Question: I'm trying to hide my Toolbar on the RecyclerView scroll and so far it seems to have hidden, but it's leaving a white blank with it. I'm pretty sure this has something to do with the overlay of my MainActivity's layout and the fragment in the FrameLayout.

Here is my 'activity_main.xml'. I need the FrameLayout because I am loading different fragments with selection of an item in the Navigation Drawer.
'''
<android.support.v4.widget.DrawerLayout
xmlns:android="http://schemas.android.com/apk/res/android"
xmlns:tools="http://schemas.android.com/tools"
xmlns:app="http://schemas.android.com/apk/res-auto"
android:id="@+id/drawer"
android:layout_width="match_parent"
android:layout_height="match_parent"
android:elevation="7dp"
tools:context=".MainActivity"
android:fitsSystemWindows="true">
<LinearLayout
android:layout_width="match_parent"
android:layout_height="match_parent"
android:orientation="vertical">
<include layout="@layout/toolbar" />
<FrameLayout
android:id="@+id/container"
android:layout_width="match_parent"
android:layout_height="match_parent"
android:background="#FFFFFF" />
</LinearLayout>
<android.support.design.widget.NavigationView
android:id="@+id/navigation_view"
android:layout_height="match_parent"
android:layout_width="match_parent"
android:layout_gravity="start"
app:headerLayout="@layout/header"
app:menu="@menu/drawer" />
</android.support.v4.widget.DrawerLayout>
'''
And here is the code in the fragment that contains the RecyclerView.
'''
...
@Override
public View onCreateView(LayoutInflater inflater, ViewGroup container,
Bundle savedInstanceState) {
// Inflate the layout for this fragment
View v = inflater.inflate(R.layout.fragment_main, container, false);
getActivity().setTitle("Unit One");
rv = (RecyclerView) v.findViewById(R.id.rv);
rv.setHasFixedSize(true);
llm = new LinearLayoutManager(getActivity());
rv.setLayoutManager(llm);
initializeData();
initializeAdapter();
rv.addOnScrollListener(showHideToolbarListener = new RecyclerViewUtils.ShowHideToolbarOnScrollingListener(MainActivity.toolbar));
if (savedInstanceState != null) {
showHideToolbarListener.onRestoreInstanceState((RecyclerViewUtils.ShowHideToolbarOnScrollingListener.State) savedInstanceState
.getParcelable(RecyclerViewUtils.ShowHideToolbarOnScrollingListener.SHOW_HIDE_TOOLBAR_LISTENER_STATE));
}
return v;
}
@Override
public void onSaveInstanceState(Bundle outState) {
outState.putParcelable(RecyclerViewUtils.ShowHideToolbarOnScrollingListener.SHOW_HIDE_TOOLBAR_LISTENER_STATE,
showHideToolbarListener.onSaveInstanceState());
super.onSaveInstanceState(outState);
}
'''
And lastly, the RecyclerView layout in 'fragment_main.xml':
'''
<android.support.v7.widget.RecyclerView
xmlns:android="http://schemas.android.com/apk/res/android"
android:layout_width="match_parent"
android:layout_height="match_parent"
android:paddingLeft="8dp"
android:paddingRight="8dp"
android:orientation="vertical"
android:scrollbars="vertical"
android:id="@+id/rv" />
'''
This is a follow up to my <URL>.
I apologize if this seems like me saying "here's my shit go fix it" but I've spent almost two hours searching for a possible solution to this.
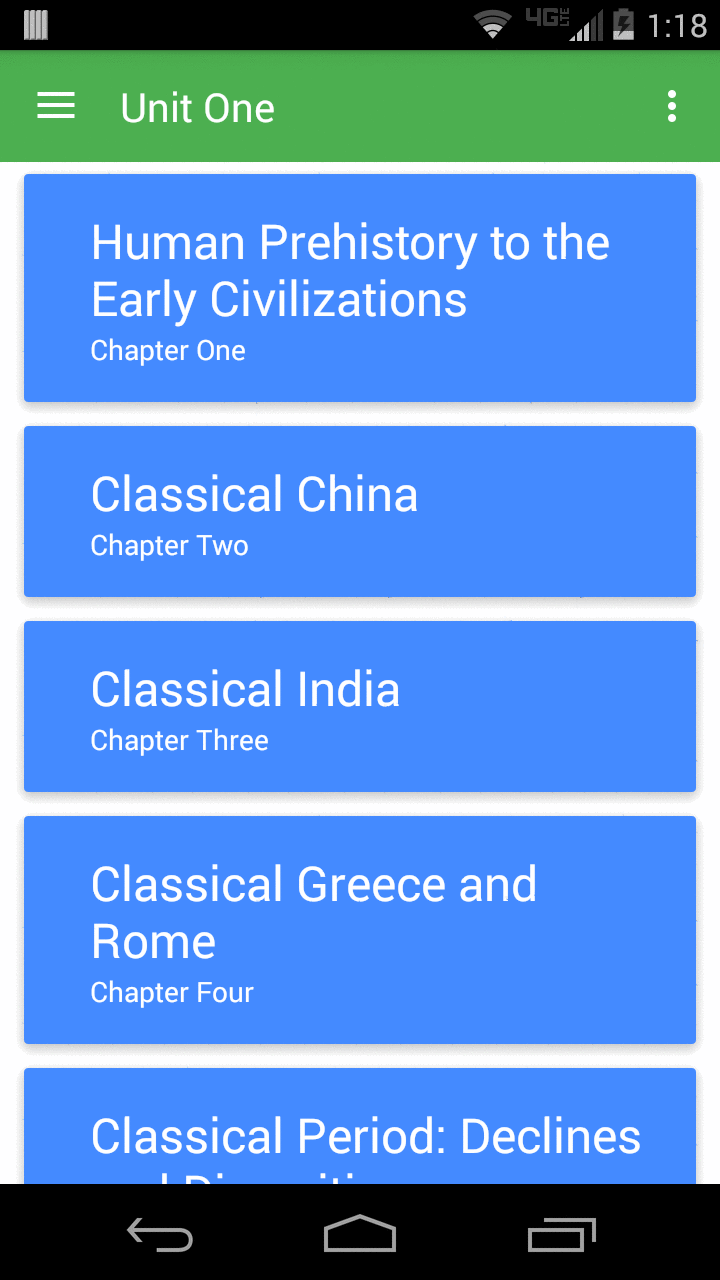
Answer: I think that translateY, which you're using to animate the toolbar, only shifts what's drawn on the screen and not the view location itself. That means that the view holding the toolbar still occupies that space at the top in the linear layout.
Use the same layout he's using in his <URL>.
You can also use a FrameLayout. The important thing is that you put the toolbar on top of the RecyclerView (below in the xml) and add a top padding to the RecyclerView equal to the toolbar height.
'''
<android.support.v7.widget.RecyclerView
android:clipToPadding="false"
android:paddingTop="?attr/actionBarSize" />
<android.support.v7.widget.Toolbar
..... />
'''